Aerial crown-view tile of a tropical tree (Barro Colorado Island, Panama), acquired 20250414:
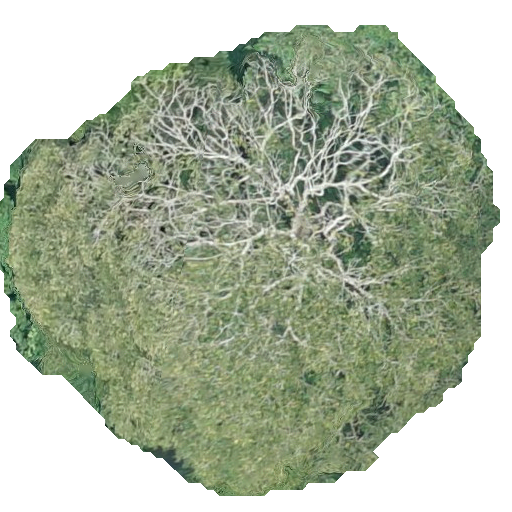
Species: Dipteryx oleifera
GBIF accepted scientific name: Dipteryx oleifera
Crown area: 255.929 m²